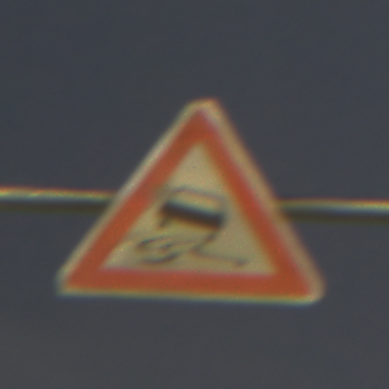
Verkehrszeichen: SchleuderOderRutschgefahr
Umgebung: Outdoor, Urban
Tageszeit: Night
Wetter: PartlyCloudy
Licht: Artificial
Jahreszeit: NotSpecified
Kontrast: HighContrast